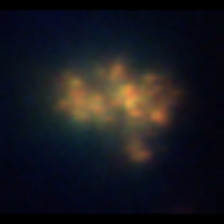
Taxon: Unknown_detritus
Group: Unknown